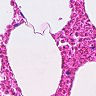
Metastatic tissue present: no